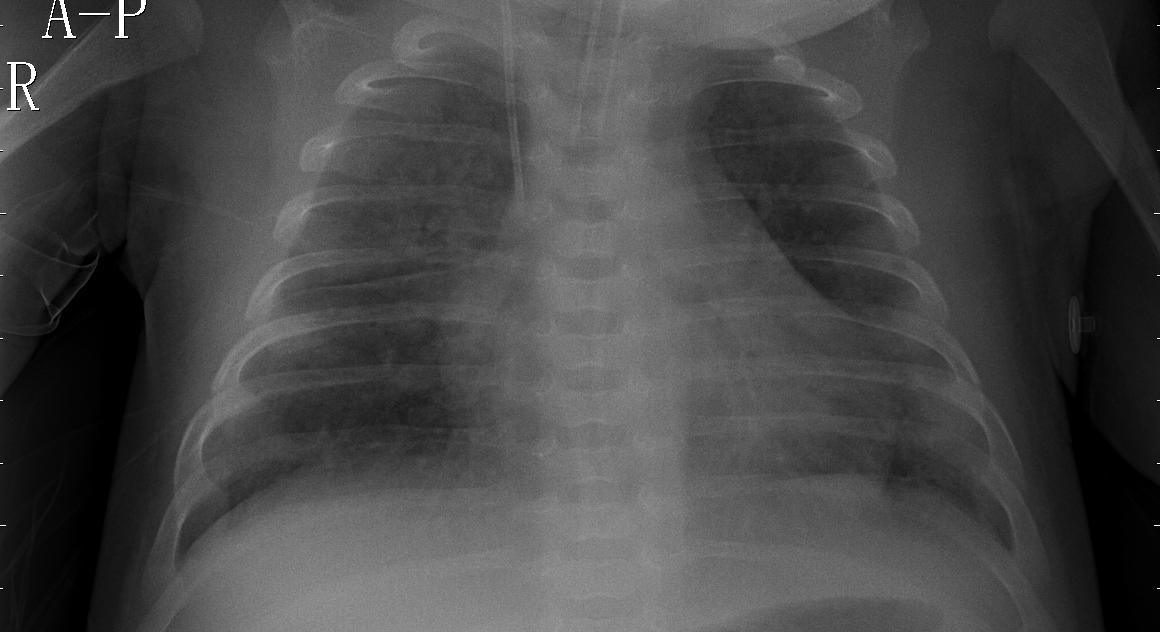
Diagnosis: PNEUMONIA